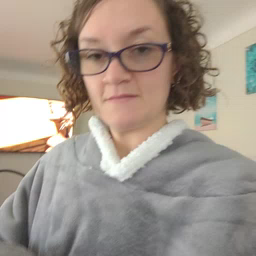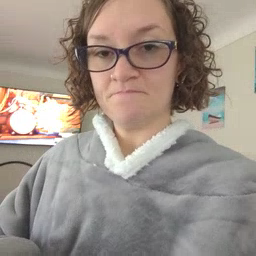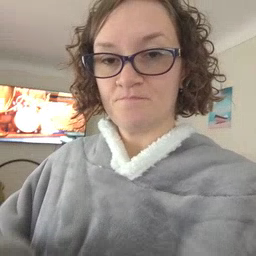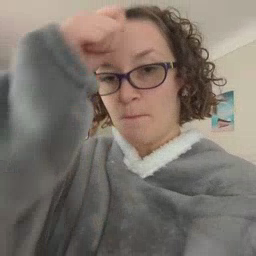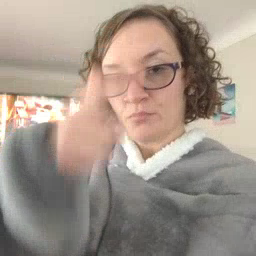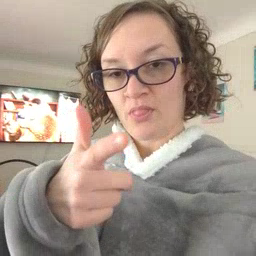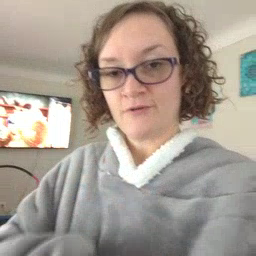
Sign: brother